Interaction volume radius: 5 \u00c5
Interaction volume height: 10 \u00c5
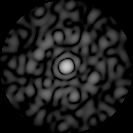
Disorder parameter: 0.8471